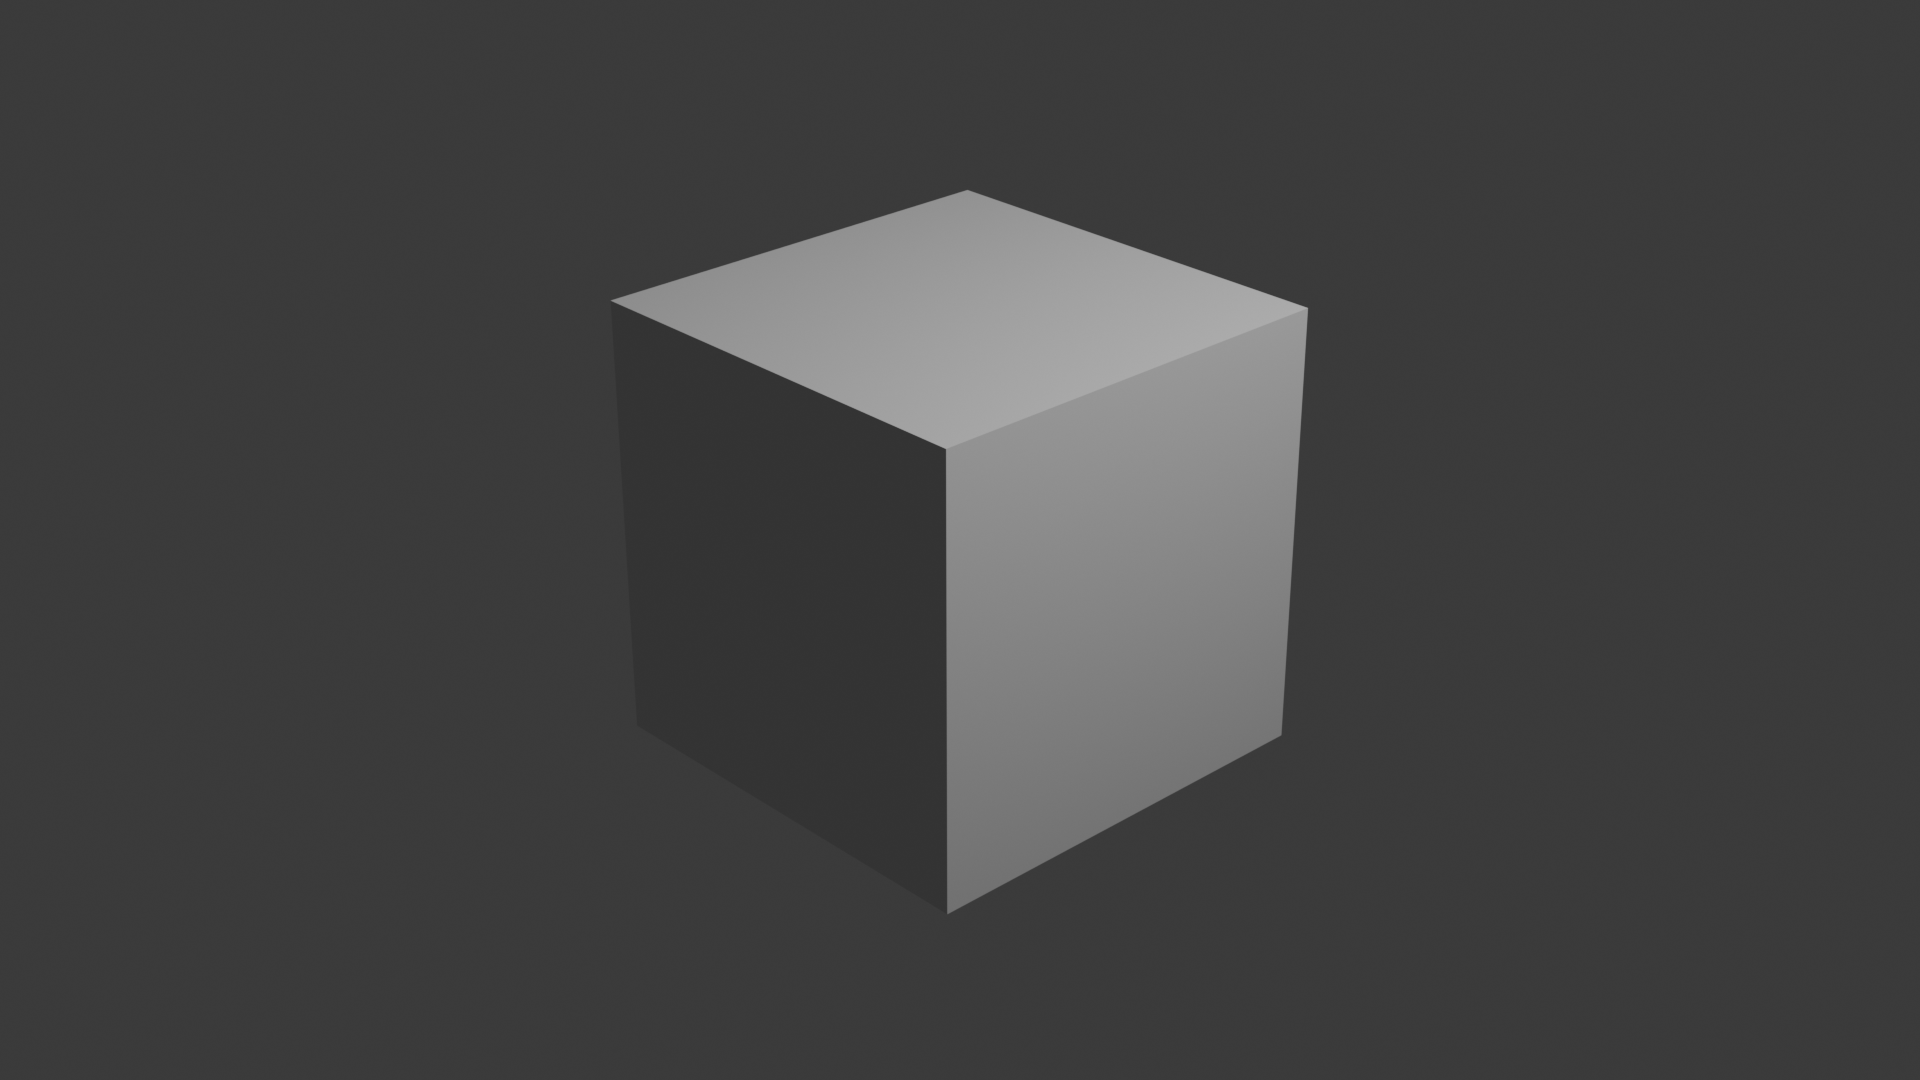
Objects: cube